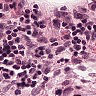
Metastatic tissue present: no